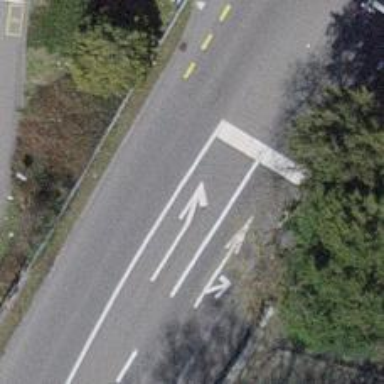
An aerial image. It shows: Secondary road with asphalt surface and sidewalk on the left.